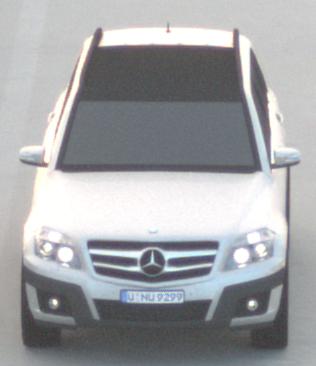
Make: Mercedes-Benz
Model: GLK 280
Detailed model: GLK-Class (204)
Model produced from: 2008/10
Model produced until: 2009/04
Doors: 5
Color: white
Road condition: dry road
Daytime: sunrise or sunset
Contrast: low contrast